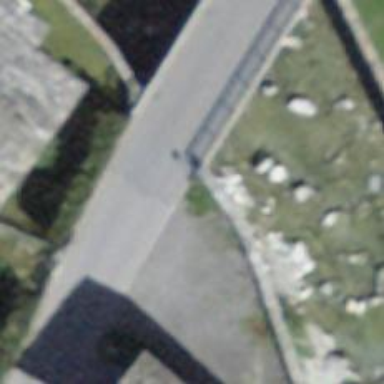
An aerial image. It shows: Bus stop along the road.